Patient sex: F
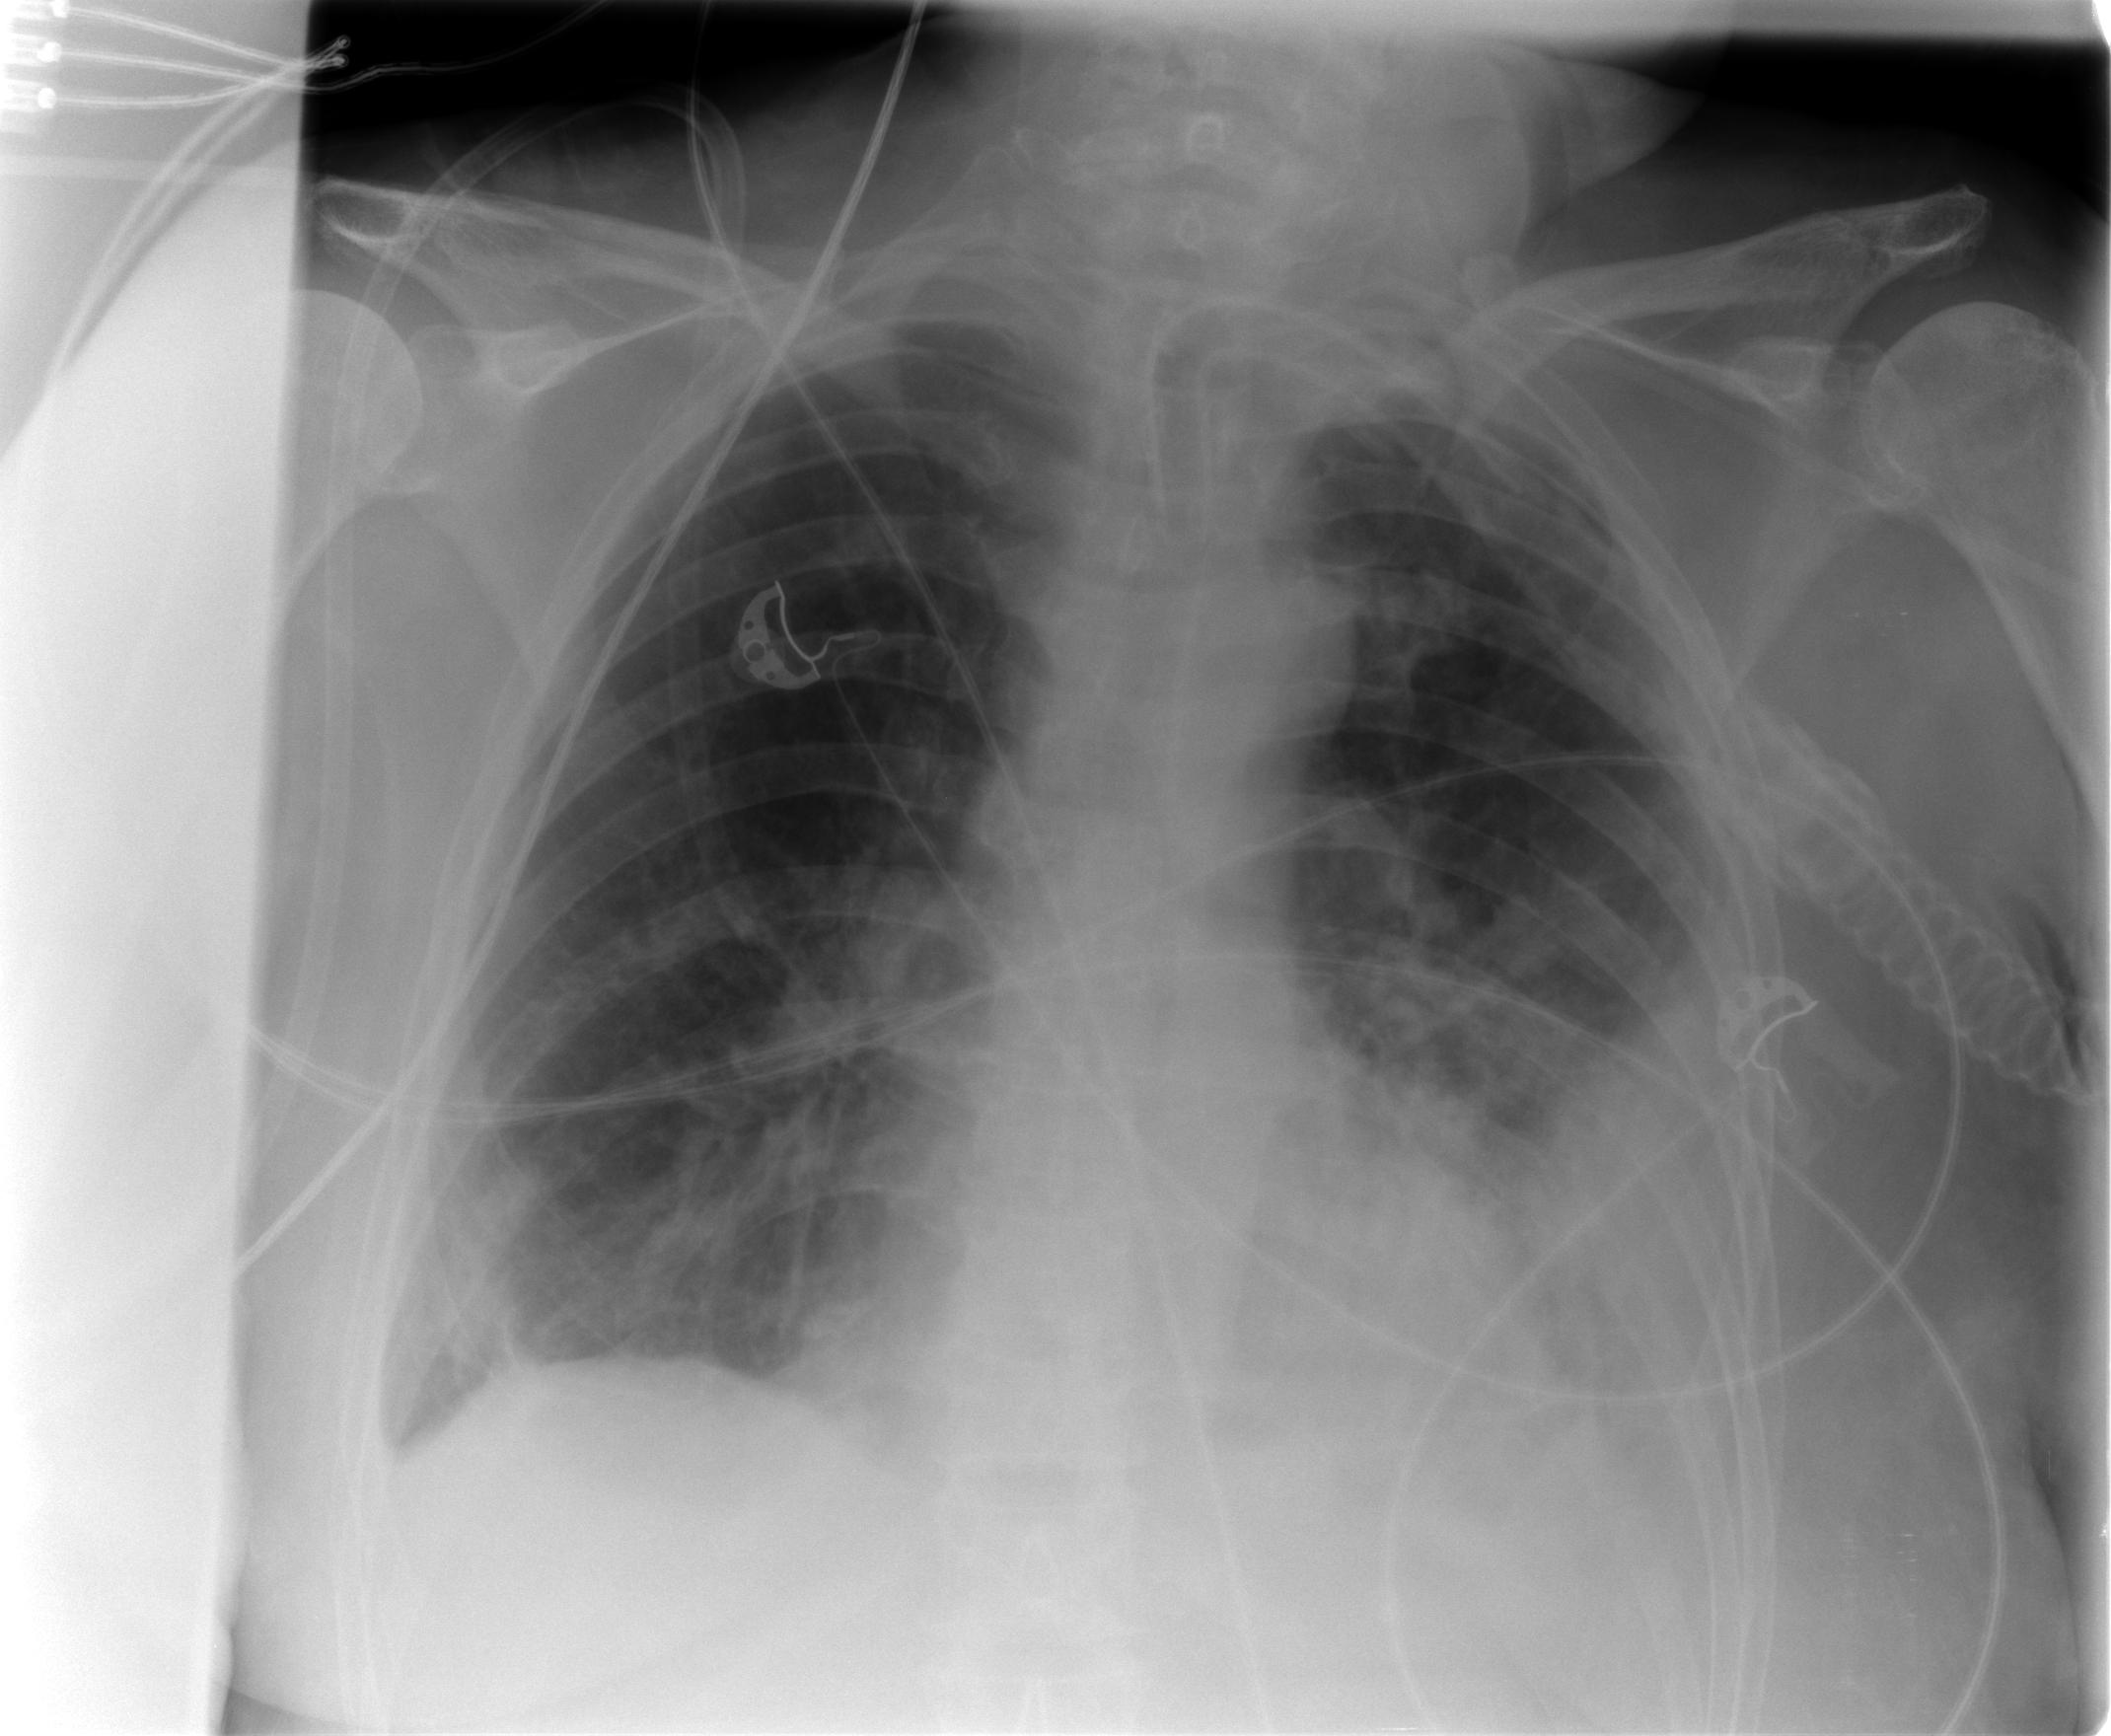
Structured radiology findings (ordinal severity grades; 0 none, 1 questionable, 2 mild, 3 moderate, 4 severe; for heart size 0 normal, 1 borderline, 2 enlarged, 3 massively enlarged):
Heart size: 0
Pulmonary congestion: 0
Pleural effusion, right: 2
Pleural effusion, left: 3
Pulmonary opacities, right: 1
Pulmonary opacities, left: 2
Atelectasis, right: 2
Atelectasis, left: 2